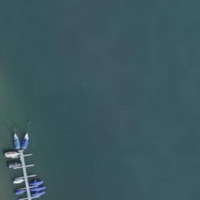
EUNIS habitat code: 14
Species observed at this site:
Prunus padus